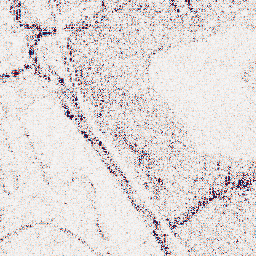
Category: wavelet
Decomposition family: wavelet_dwt
Decomposition parameters: wavelet: sym4
level: 1
Upsampling method: lanczos
Upsampling parameters: scale: 8
Upsampling scale: 8